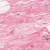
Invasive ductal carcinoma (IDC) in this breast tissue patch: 0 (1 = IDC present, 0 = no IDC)